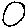
Label: circle